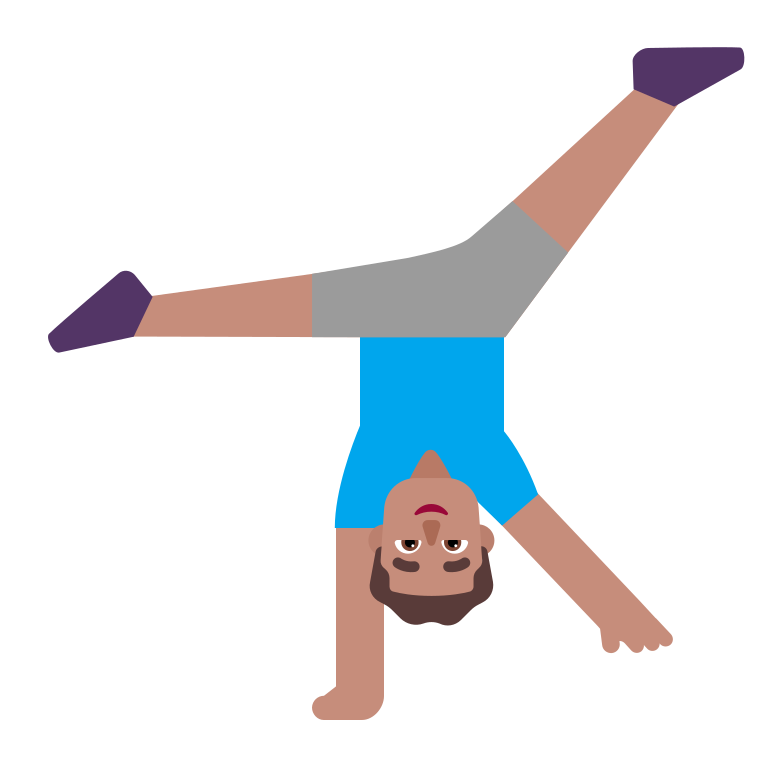
man cartwheeling flat